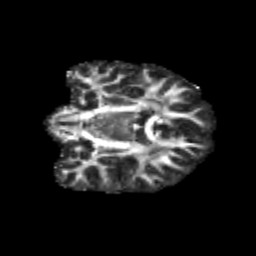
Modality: FA
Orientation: coronal
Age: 12
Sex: male
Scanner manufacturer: siemens
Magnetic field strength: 3 T
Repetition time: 3.8 s
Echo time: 0.07 s